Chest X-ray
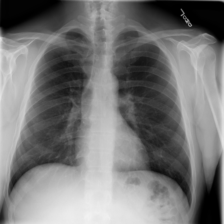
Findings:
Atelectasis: negative
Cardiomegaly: negative
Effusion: negative
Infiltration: negative
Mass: negative
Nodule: negative
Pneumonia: negative
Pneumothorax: negative
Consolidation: negative
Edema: negative
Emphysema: negative
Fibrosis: negative
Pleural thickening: negative
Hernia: negative